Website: apple
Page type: orders-overview
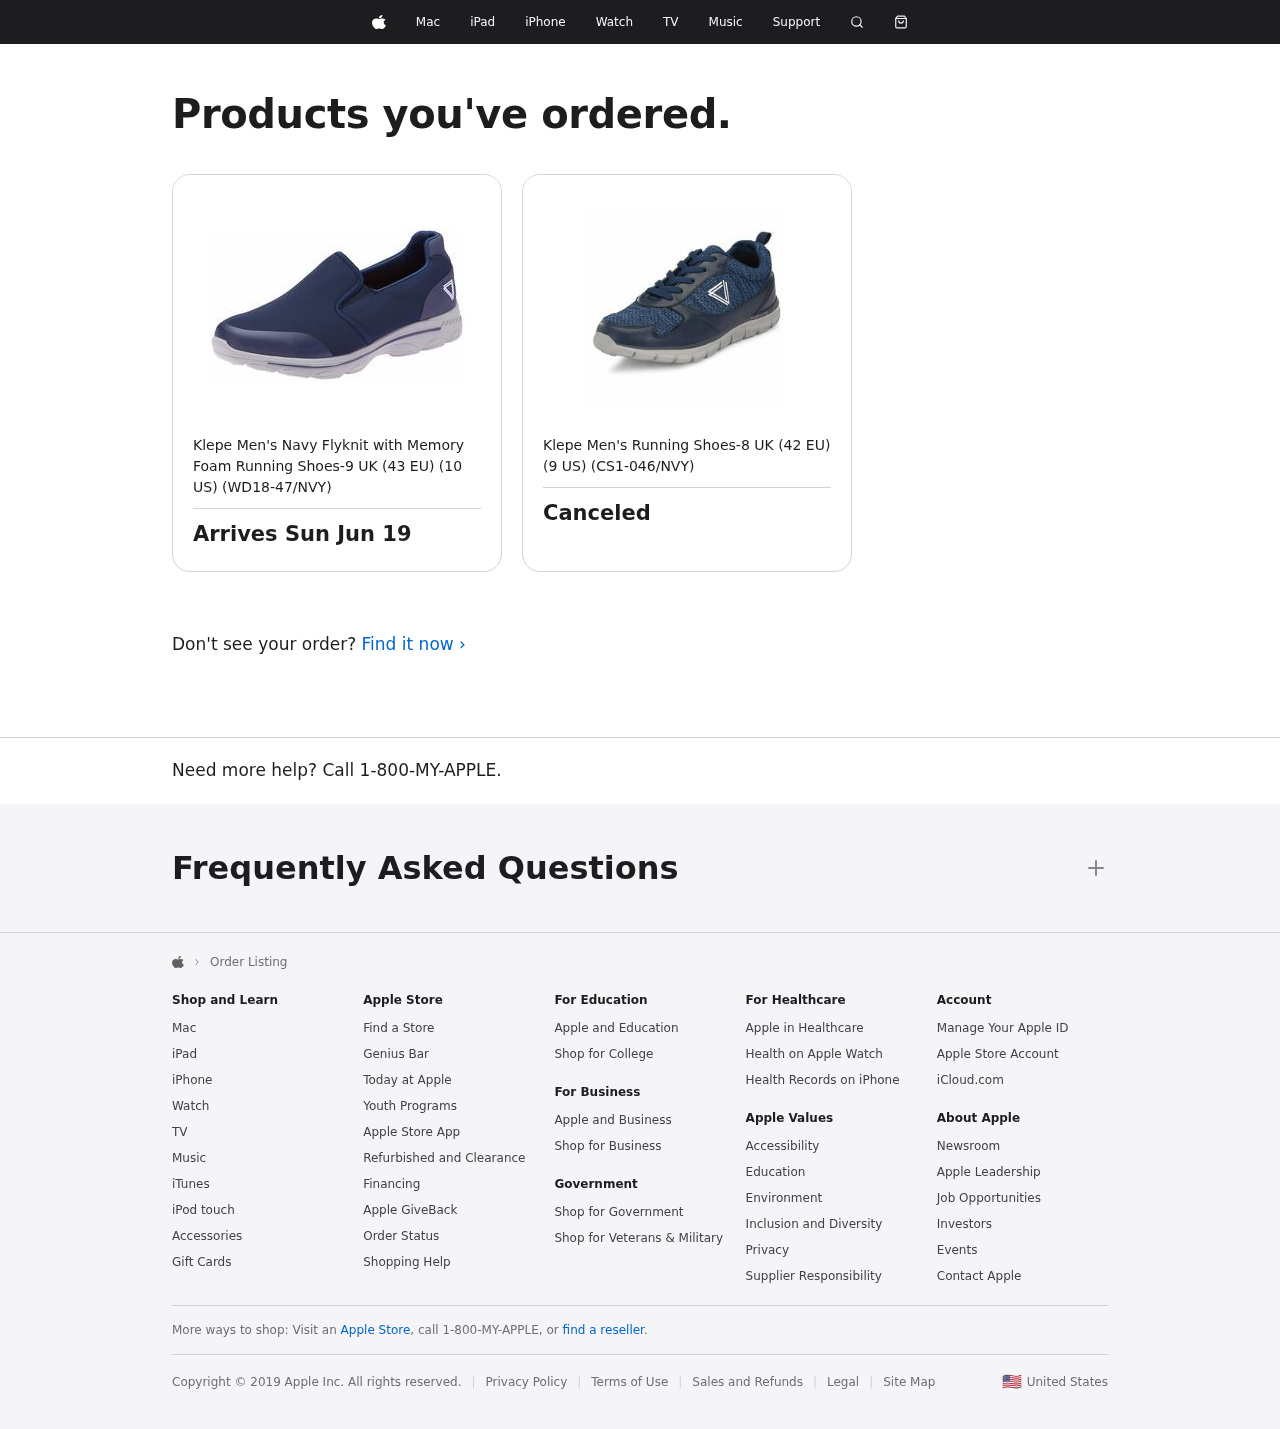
Product elements: key: PRODUCT1_NAME
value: Klepe Men's Navy Flyknit with Memory Foam Running Shoes-9 UK (43 EU) (10 US) (WD18-47/NVY)
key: PRODUCT2_NAME
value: Klepe Men's Running Shoes-8 UK (42 EU) (9 US) (CS1-046/NVY)
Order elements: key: ORDER_DELIVERY_DATE
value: Arrives Sun Jun 19